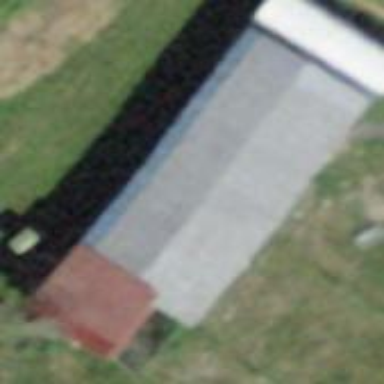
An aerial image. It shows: Hut.